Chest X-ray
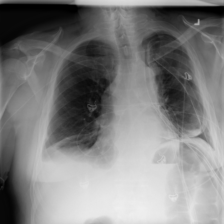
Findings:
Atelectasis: negative
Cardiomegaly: negative
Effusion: positive
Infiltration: negative
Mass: negative
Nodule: negative
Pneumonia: negative
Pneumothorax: positive
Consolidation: negative
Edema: negative
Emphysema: negative
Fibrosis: negative
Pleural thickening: negative
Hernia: negative